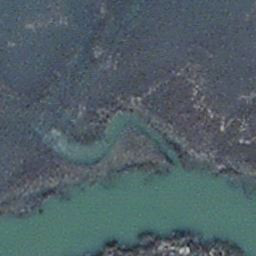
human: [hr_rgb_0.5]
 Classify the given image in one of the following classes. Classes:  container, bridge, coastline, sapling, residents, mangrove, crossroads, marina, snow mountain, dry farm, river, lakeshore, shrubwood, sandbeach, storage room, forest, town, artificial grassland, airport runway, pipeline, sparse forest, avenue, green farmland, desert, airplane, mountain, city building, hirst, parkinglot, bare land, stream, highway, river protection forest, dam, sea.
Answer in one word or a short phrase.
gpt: stream